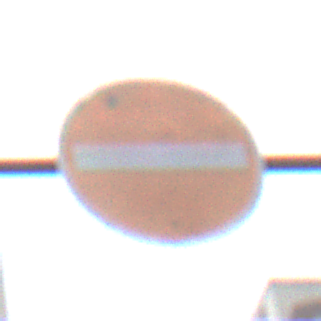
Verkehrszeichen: VerbotDerEinfahrt
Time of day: Midday
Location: Outdoor (Urban)
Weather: Overcast
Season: NotSpecified
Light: Natural